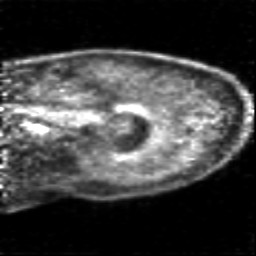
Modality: PET
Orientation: sagittal
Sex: female
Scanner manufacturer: siemens